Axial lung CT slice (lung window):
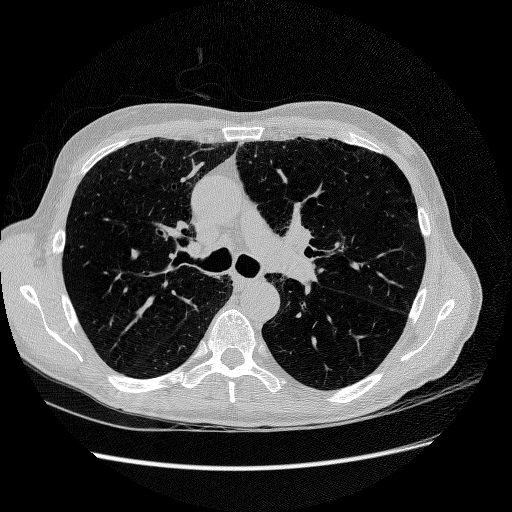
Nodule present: no